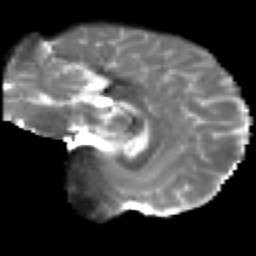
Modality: T2w
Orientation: sagittal
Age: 27
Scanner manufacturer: siemens
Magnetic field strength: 3 T
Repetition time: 2.2 s
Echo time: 0.084 s